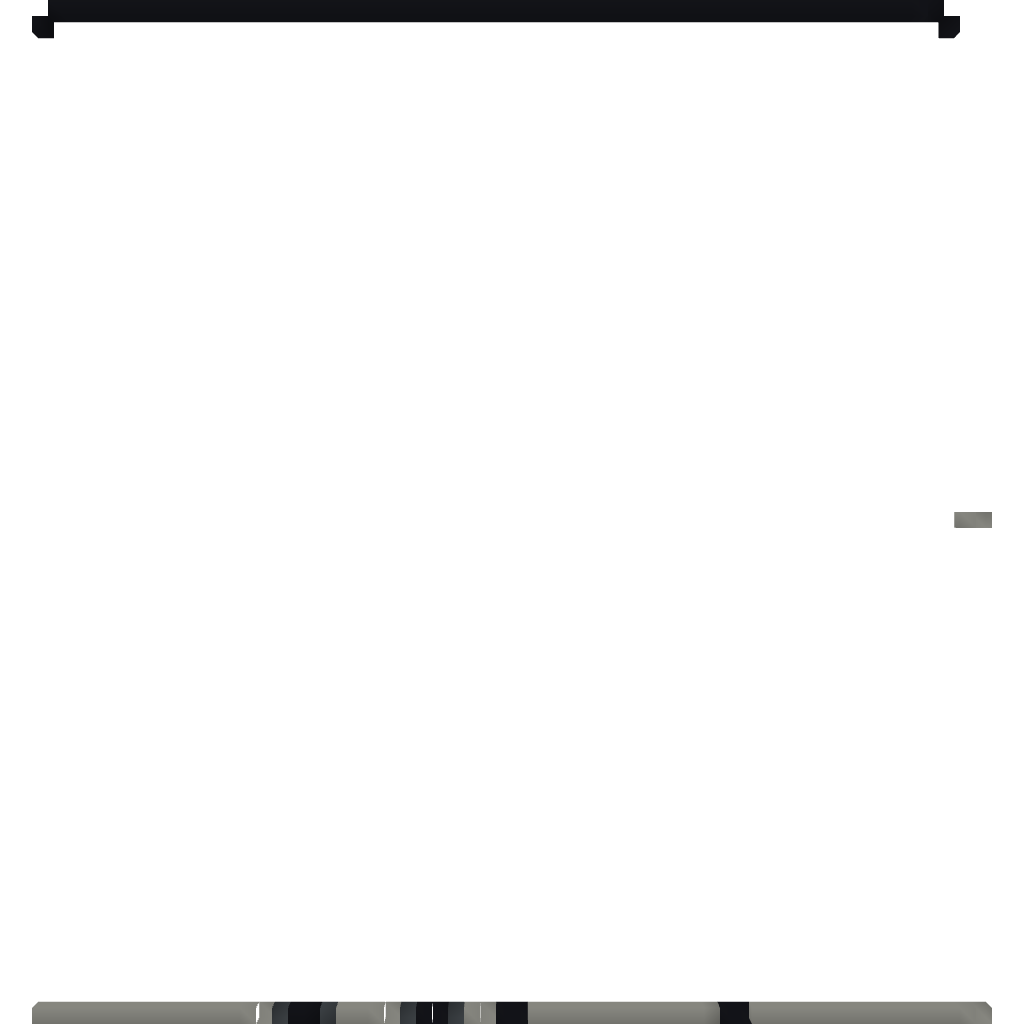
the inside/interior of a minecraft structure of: PokéCenter 8-Bit POKÈMON RED